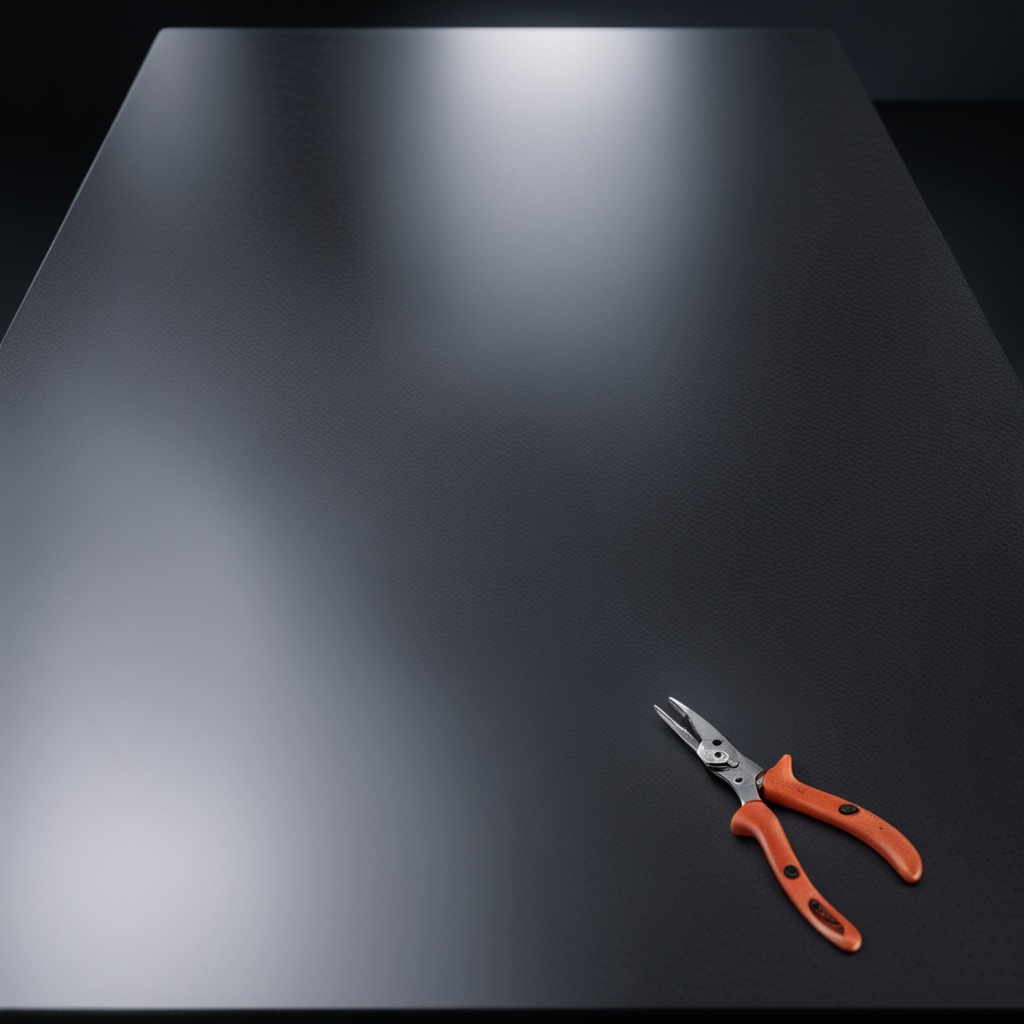
A plier lies on the clean granite table inside a workshop at night dim ambient light soft shadows worn but